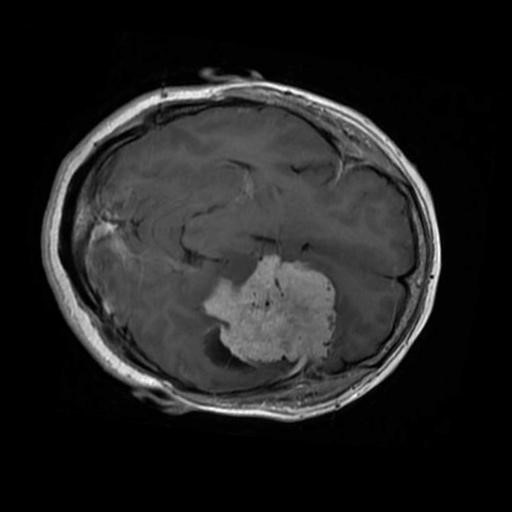
Label: brain_menin